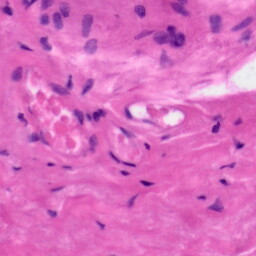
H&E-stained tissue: Tonsil